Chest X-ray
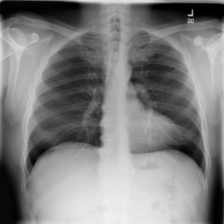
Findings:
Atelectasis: negative
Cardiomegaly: negative
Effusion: negative
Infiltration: negative
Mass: negative
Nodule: negative
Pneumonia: negative
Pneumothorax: negative
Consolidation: negative
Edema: negative
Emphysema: negative
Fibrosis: negative
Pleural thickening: negative
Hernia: negative